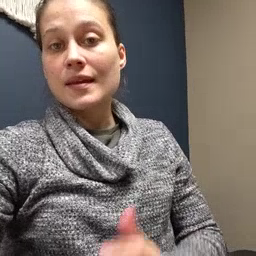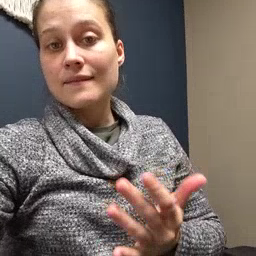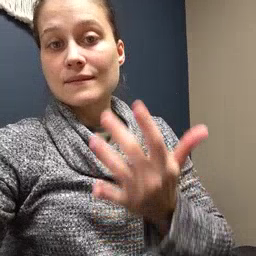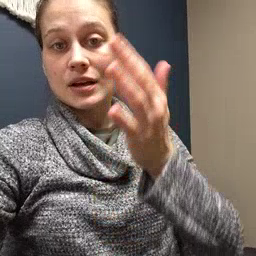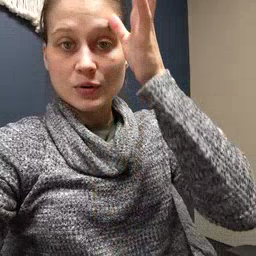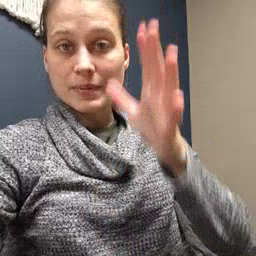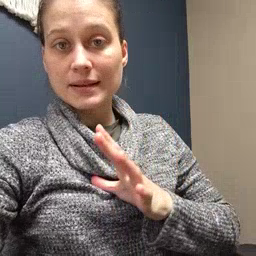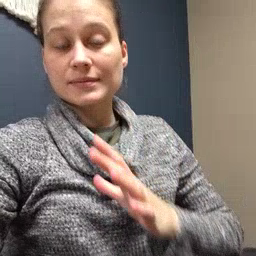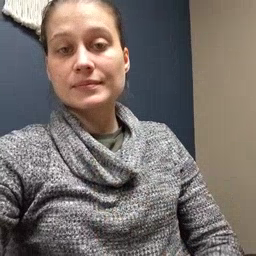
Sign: fireman